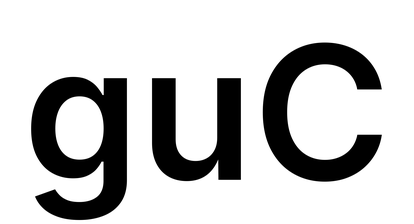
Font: Inter_SemiBold